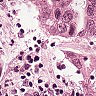
Metastatic tissue present: yes